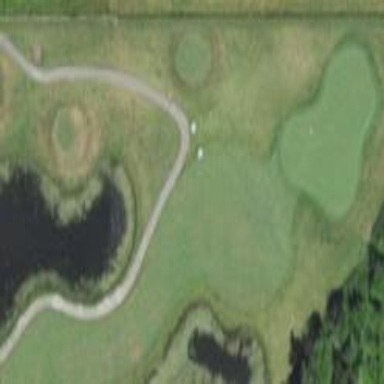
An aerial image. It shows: Grassy area designated as golf fairway.